Interaction volume radius: 10 \u00c5
Interaction volume height: 20 \u00c5
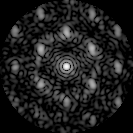
Disorder parameter: 0.4857